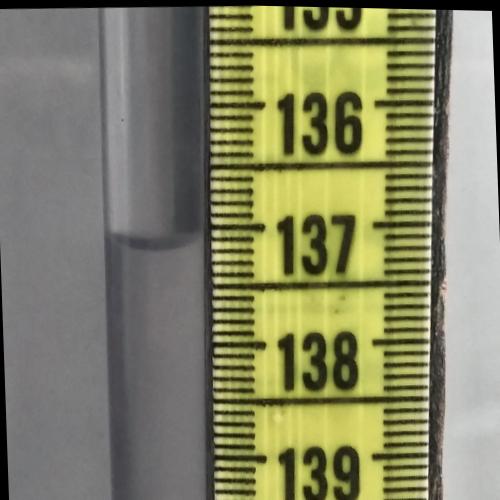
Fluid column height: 137.2 cm